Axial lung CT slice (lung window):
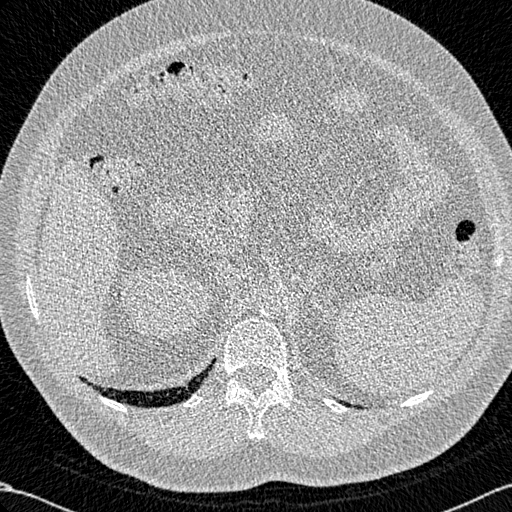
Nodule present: no